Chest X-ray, AP view. Patient: 58 years old, sex F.
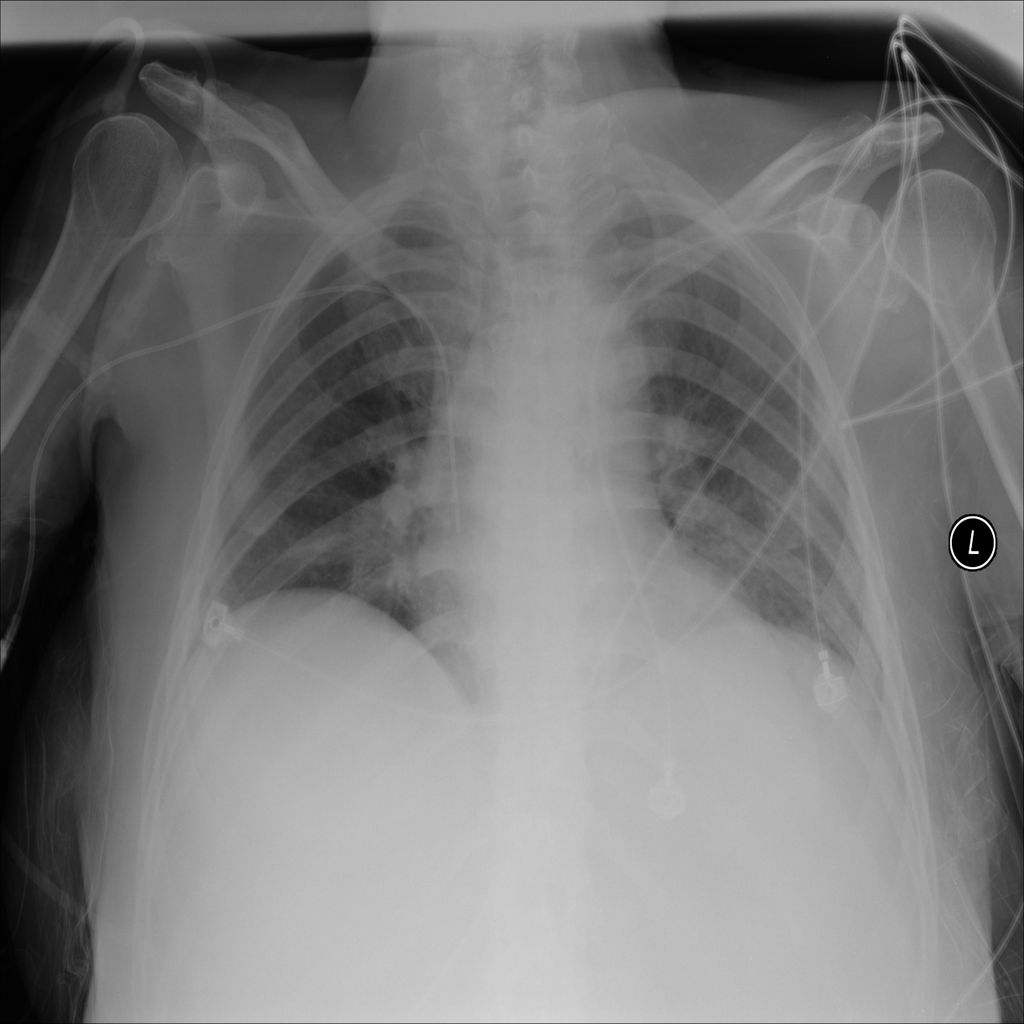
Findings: Infiltration